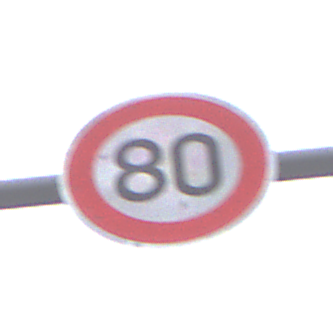
Verkehrszeichen: Geschwindigkeit80
Umgebung: Outdoor, Suburban
Tageszeit: Midday
Wetter: Overcast
Licht: Natural
Jahreszeit: NotSpecified
Kontrast: LowContrast